Interaction volume radius: 5 \u00c5
Interaction volume height: 25 \u00c5
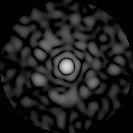
Disorder parameter: 0.8334